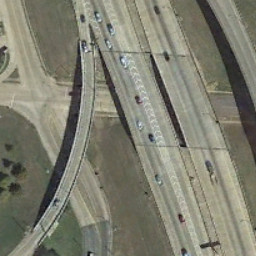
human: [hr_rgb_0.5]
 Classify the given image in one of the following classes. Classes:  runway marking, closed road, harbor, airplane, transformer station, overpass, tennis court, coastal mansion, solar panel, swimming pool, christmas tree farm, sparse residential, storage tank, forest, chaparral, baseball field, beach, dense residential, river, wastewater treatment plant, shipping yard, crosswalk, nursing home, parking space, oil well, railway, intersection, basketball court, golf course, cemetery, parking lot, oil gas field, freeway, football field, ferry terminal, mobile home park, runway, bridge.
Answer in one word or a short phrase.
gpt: overpass